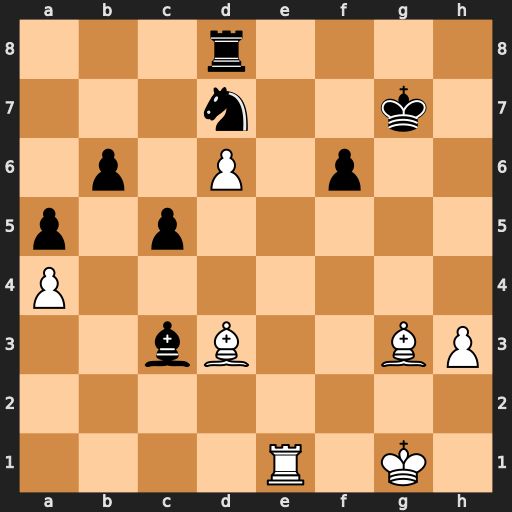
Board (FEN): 3r4/3n2k1/1p1P1p2/p1p5/P7/2bB2BP/8/4R1K1
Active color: w
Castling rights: -
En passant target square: -
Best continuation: Re7+ Kf8 Bf4 Ne5 Bh6+ Kg8 Bh7+